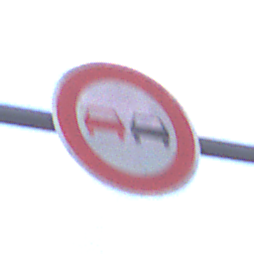
Verkehrszeichen: Ueberholverbot
Umgebung: Outdoor, Nature
Tageszeit: SunriseSunset
Wetter: PartlyCloudy
Licht: Natural
Jahreszeit: NotSpecified
Kontrast: LowContrast